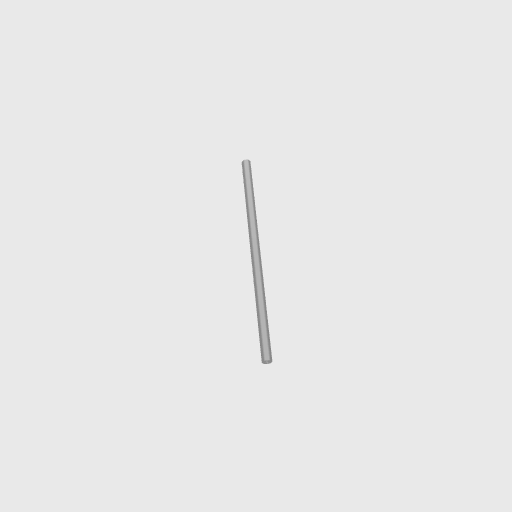
Part: Shaft12ROD288